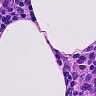
Metastatic tissue present: no